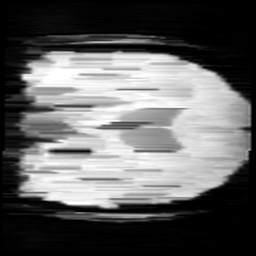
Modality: minIP
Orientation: coronal
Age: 13
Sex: male
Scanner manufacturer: siemens
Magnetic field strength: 3 T
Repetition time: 0.027 s
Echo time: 0.02 s